Interaction volume radius: 5 \u00c5
Interaction volume height: 30 \u00c5
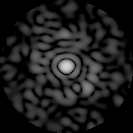
Disorder parameter: 0.8209